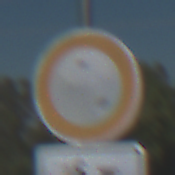
Verkehrszeichen: VerbotFahrzeugeAllerArt
Zusatzzeichen unten: EinspurigeFahrzeugeFrei2
Umgebung: Outdoor, Special
Tageszeit: MorningAfternoon
Wetter: Clear
Licht: Natural
Jahreszeit: NotSpecified
Kontrast: HighContrast